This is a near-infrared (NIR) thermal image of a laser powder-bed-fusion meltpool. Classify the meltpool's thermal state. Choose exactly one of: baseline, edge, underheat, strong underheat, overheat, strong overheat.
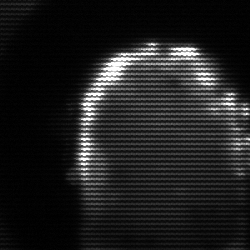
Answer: baseline